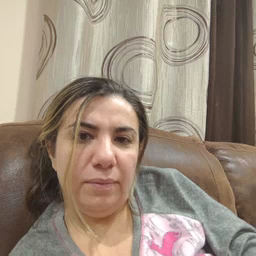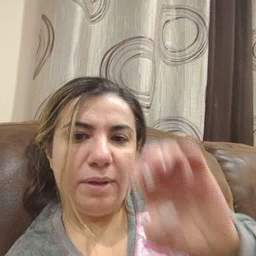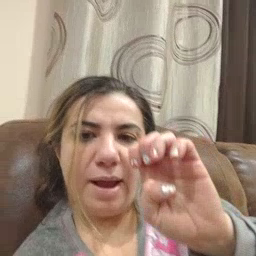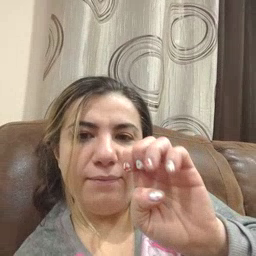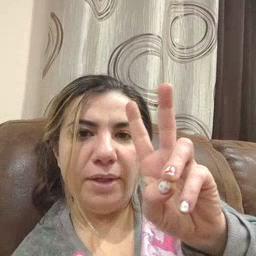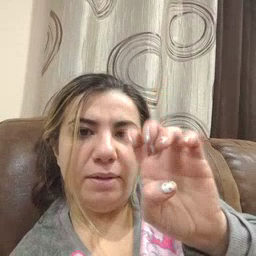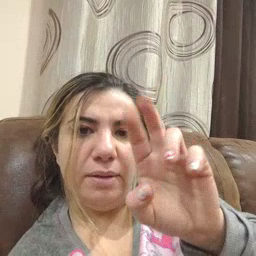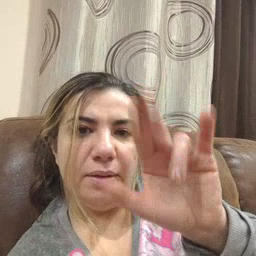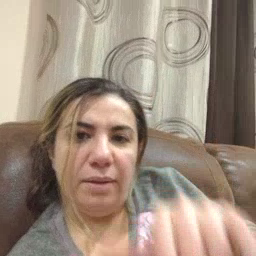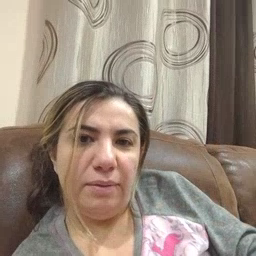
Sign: every